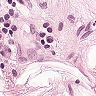
Metastatic tissue present: no